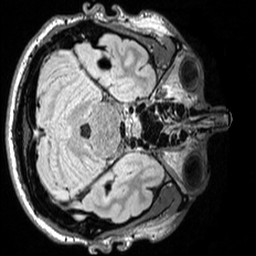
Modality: FLAIR
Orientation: axial
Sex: male